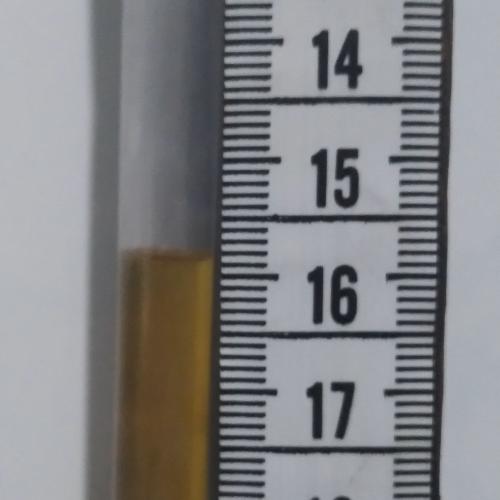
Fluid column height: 15.8 cm